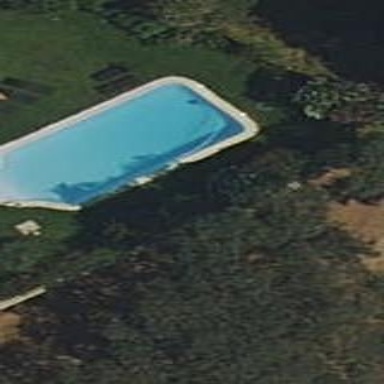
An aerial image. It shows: Swimming pool located in leisure land.